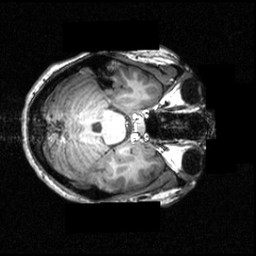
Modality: T1w
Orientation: axial
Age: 20
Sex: female
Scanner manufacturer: siemens
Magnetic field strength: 3.951 T
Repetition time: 1.5 s
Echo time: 0.00335 s